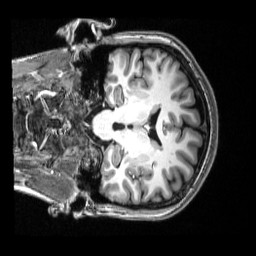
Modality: T1w
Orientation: coronal
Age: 20
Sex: female
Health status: healthy
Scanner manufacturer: siemens
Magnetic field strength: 3 T
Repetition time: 2.53 s
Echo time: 0.00339 s